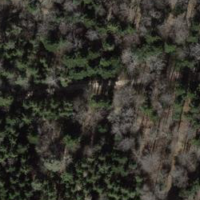
EUNIS habitat code: 41
Species observed at this site:
Stachys sylvatica